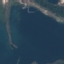
Label: SeaLake